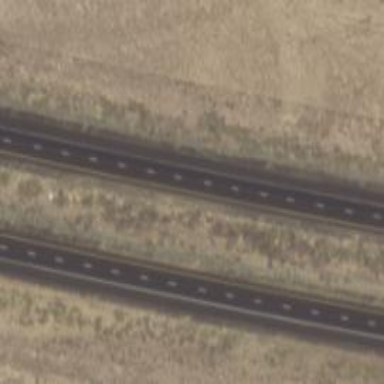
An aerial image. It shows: Abandoned road.